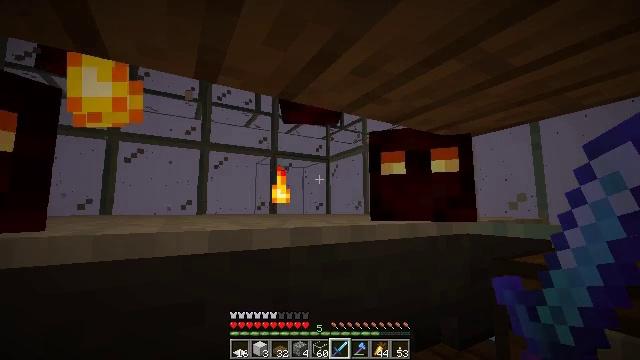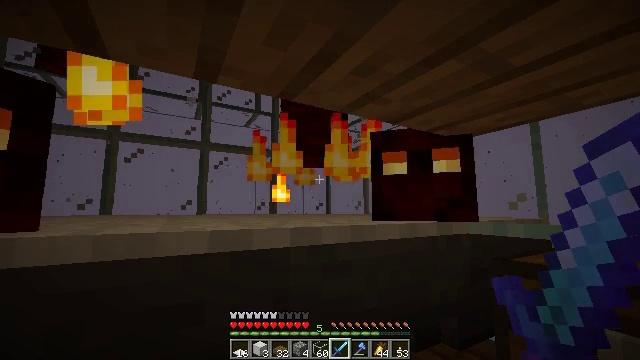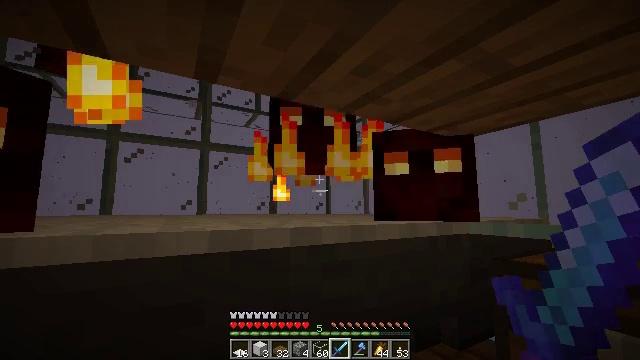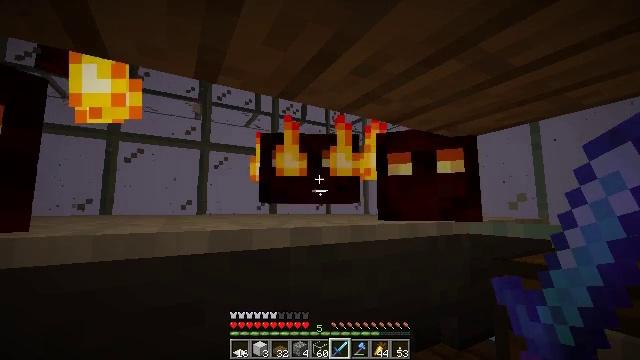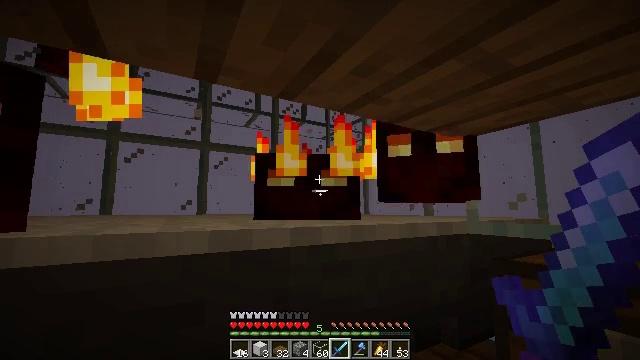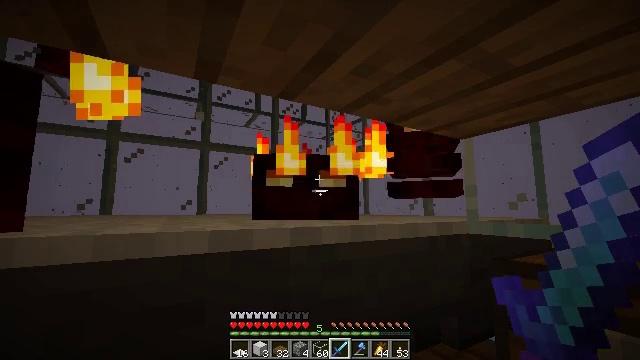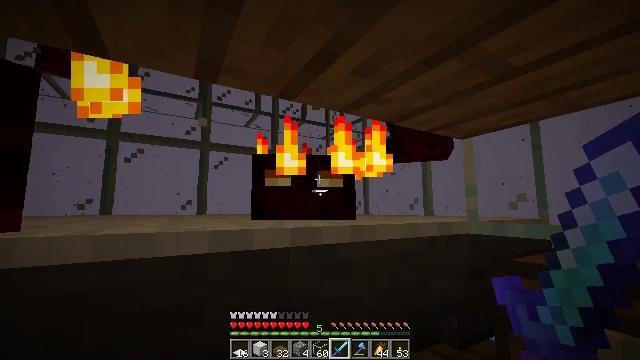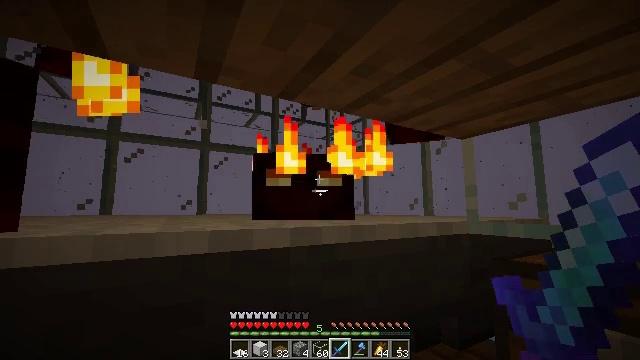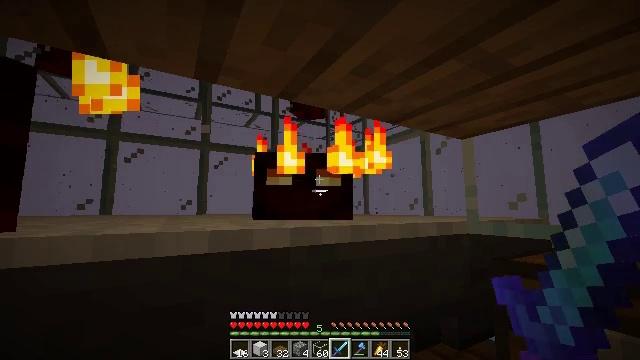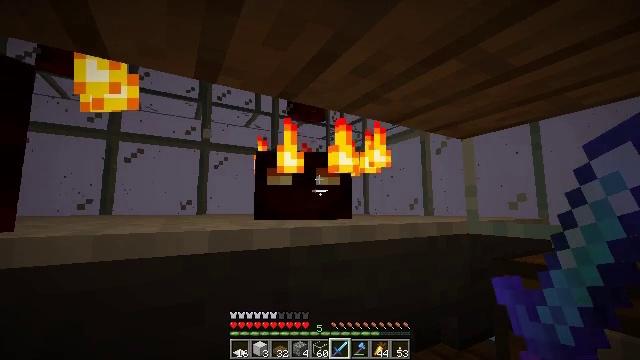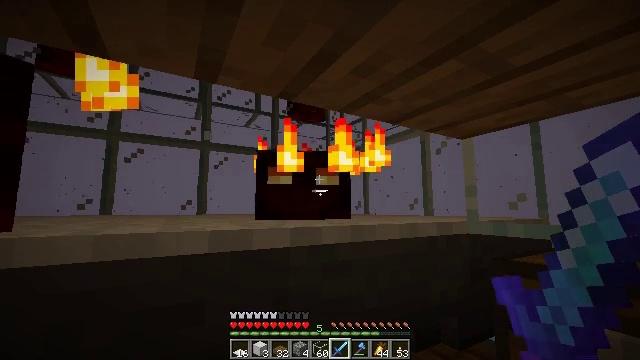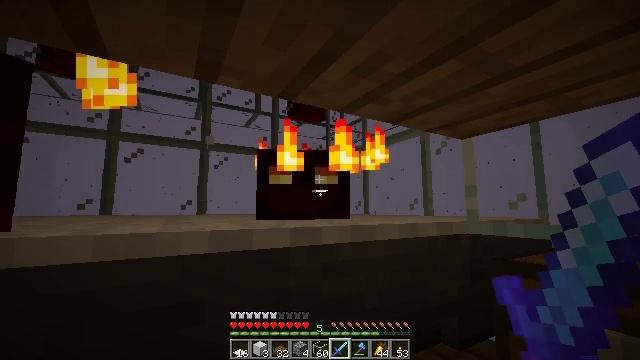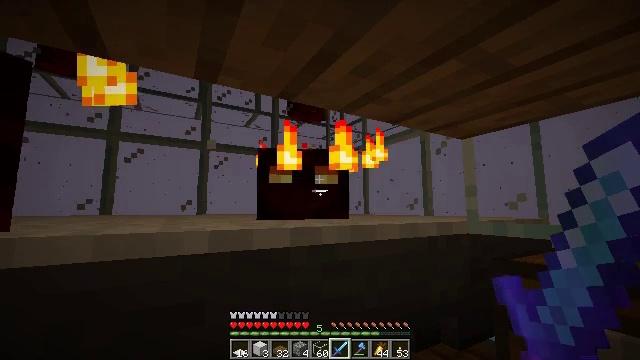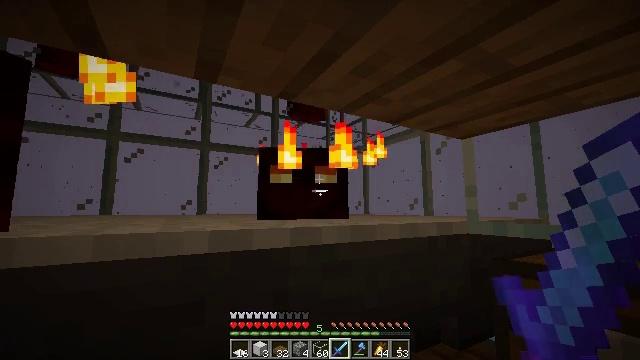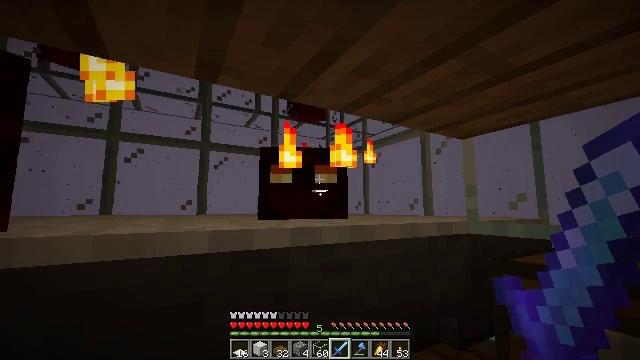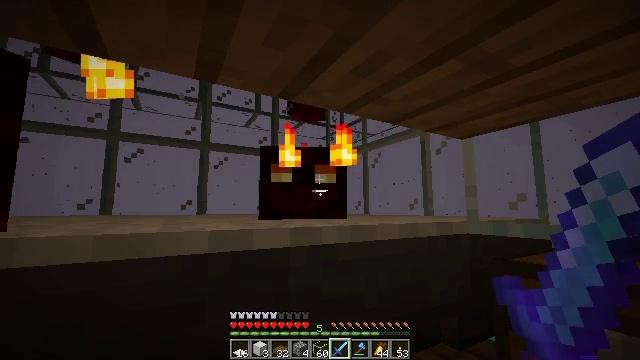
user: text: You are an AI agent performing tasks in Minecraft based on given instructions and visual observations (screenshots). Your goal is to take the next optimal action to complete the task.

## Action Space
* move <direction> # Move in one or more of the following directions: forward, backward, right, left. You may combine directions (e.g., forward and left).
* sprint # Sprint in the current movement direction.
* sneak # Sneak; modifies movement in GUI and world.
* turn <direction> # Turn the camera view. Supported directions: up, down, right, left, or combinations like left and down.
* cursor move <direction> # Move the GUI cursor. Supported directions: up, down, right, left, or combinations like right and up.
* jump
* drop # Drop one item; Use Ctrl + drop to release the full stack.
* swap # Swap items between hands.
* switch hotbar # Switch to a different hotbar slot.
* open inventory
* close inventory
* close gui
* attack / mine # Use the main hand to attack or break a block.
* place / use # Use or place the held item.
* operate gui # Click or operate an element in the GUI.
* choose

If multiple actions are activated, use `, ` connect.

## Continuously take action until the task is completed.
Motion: motion action
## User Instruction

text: Combat the magma cube.
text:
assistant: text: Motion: no_op
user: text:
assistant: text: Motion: no_op
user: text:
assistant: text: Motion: no_op
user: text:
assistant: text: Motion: no_op
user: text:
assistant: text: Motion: no_op
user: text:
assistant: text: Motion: no_op
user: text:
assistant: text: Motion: no_op
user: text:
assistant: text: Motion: no_op
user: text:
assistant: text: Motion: no_op
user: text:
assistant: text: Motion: no_op
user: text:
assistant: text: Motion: no_op
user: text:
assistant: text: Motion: no_op
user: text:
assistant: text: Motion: no_op
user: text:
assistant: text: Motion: no_op
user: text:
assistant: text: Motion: no_op
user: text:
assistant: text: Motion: no_op
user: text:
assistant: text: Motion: no_op
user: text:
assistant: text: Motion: no_op
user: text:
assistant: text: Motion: no_op
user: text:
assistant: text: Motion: no_op
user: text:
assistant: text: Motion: no_op
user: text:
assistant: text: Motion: no_op
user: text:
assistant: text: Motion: no_op
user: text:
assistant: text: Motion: no_op
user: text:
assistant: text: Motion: no_op
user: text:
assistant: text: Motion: no_op
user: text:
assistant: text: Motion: no_op
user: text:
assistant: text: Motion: no_op
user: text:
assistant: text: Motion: no_op
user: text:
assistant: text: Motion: no_op